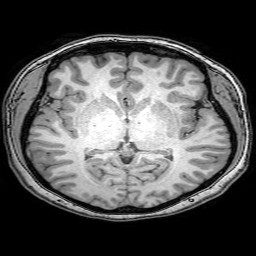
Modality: T1w
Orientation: coronal
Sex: female
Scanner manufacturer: philips
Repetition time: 0.008183 s
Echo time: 0.00375 s